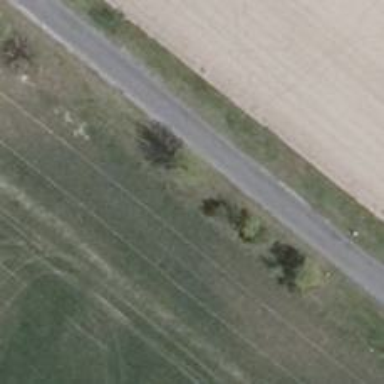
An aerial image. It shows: Row of deciduous broadleaved trees.